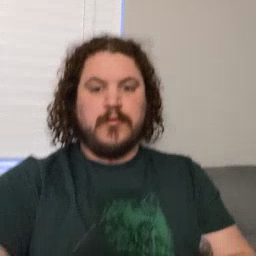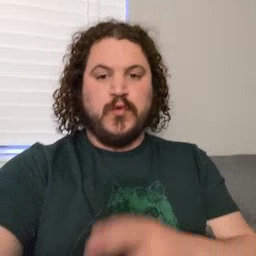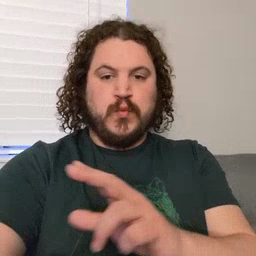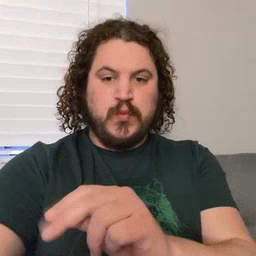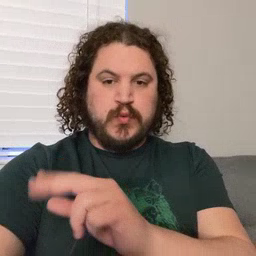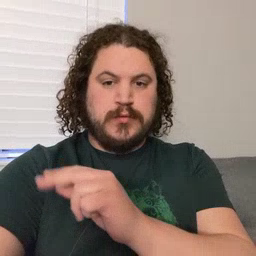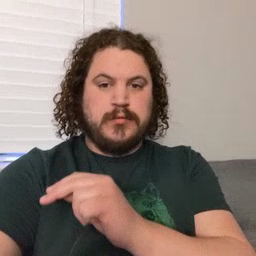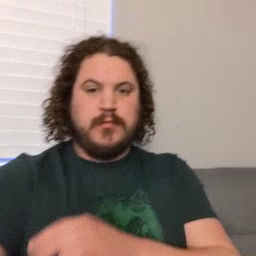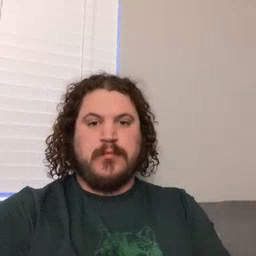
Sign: goose